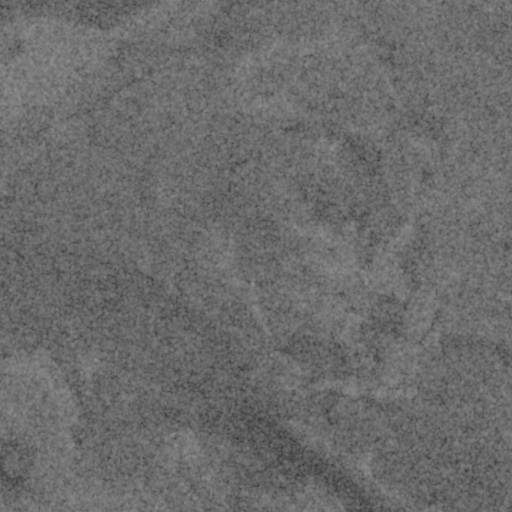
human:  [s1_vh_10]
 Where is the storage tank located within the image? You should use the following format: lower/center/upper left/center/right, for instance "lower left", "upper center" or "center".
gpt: The storage tank is located in the center right of the image.
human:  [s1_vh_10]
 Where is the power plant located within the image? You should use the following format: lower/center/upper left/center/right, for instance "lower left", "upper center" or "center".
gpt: There is no power plant in the image.

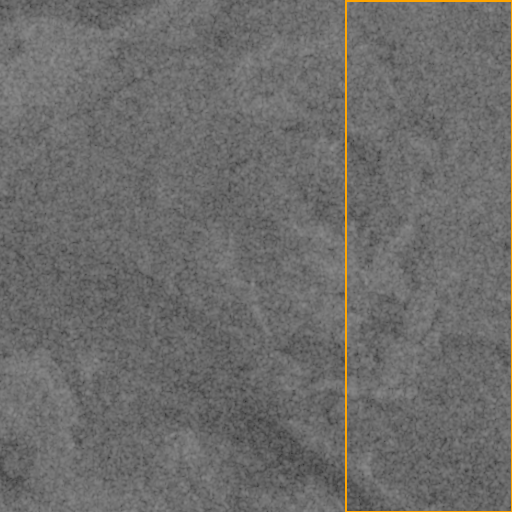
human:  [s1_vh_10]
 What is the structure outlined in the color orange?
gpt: The structure outlined in orange is a crop field.
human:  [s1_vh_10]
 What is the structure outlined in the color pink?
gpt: There is no pink outline.